Interaction volume radius: 5 \u00c5
Interaction volume height: 20 \u00c5
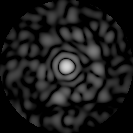
Disorder parameter: 0.8251